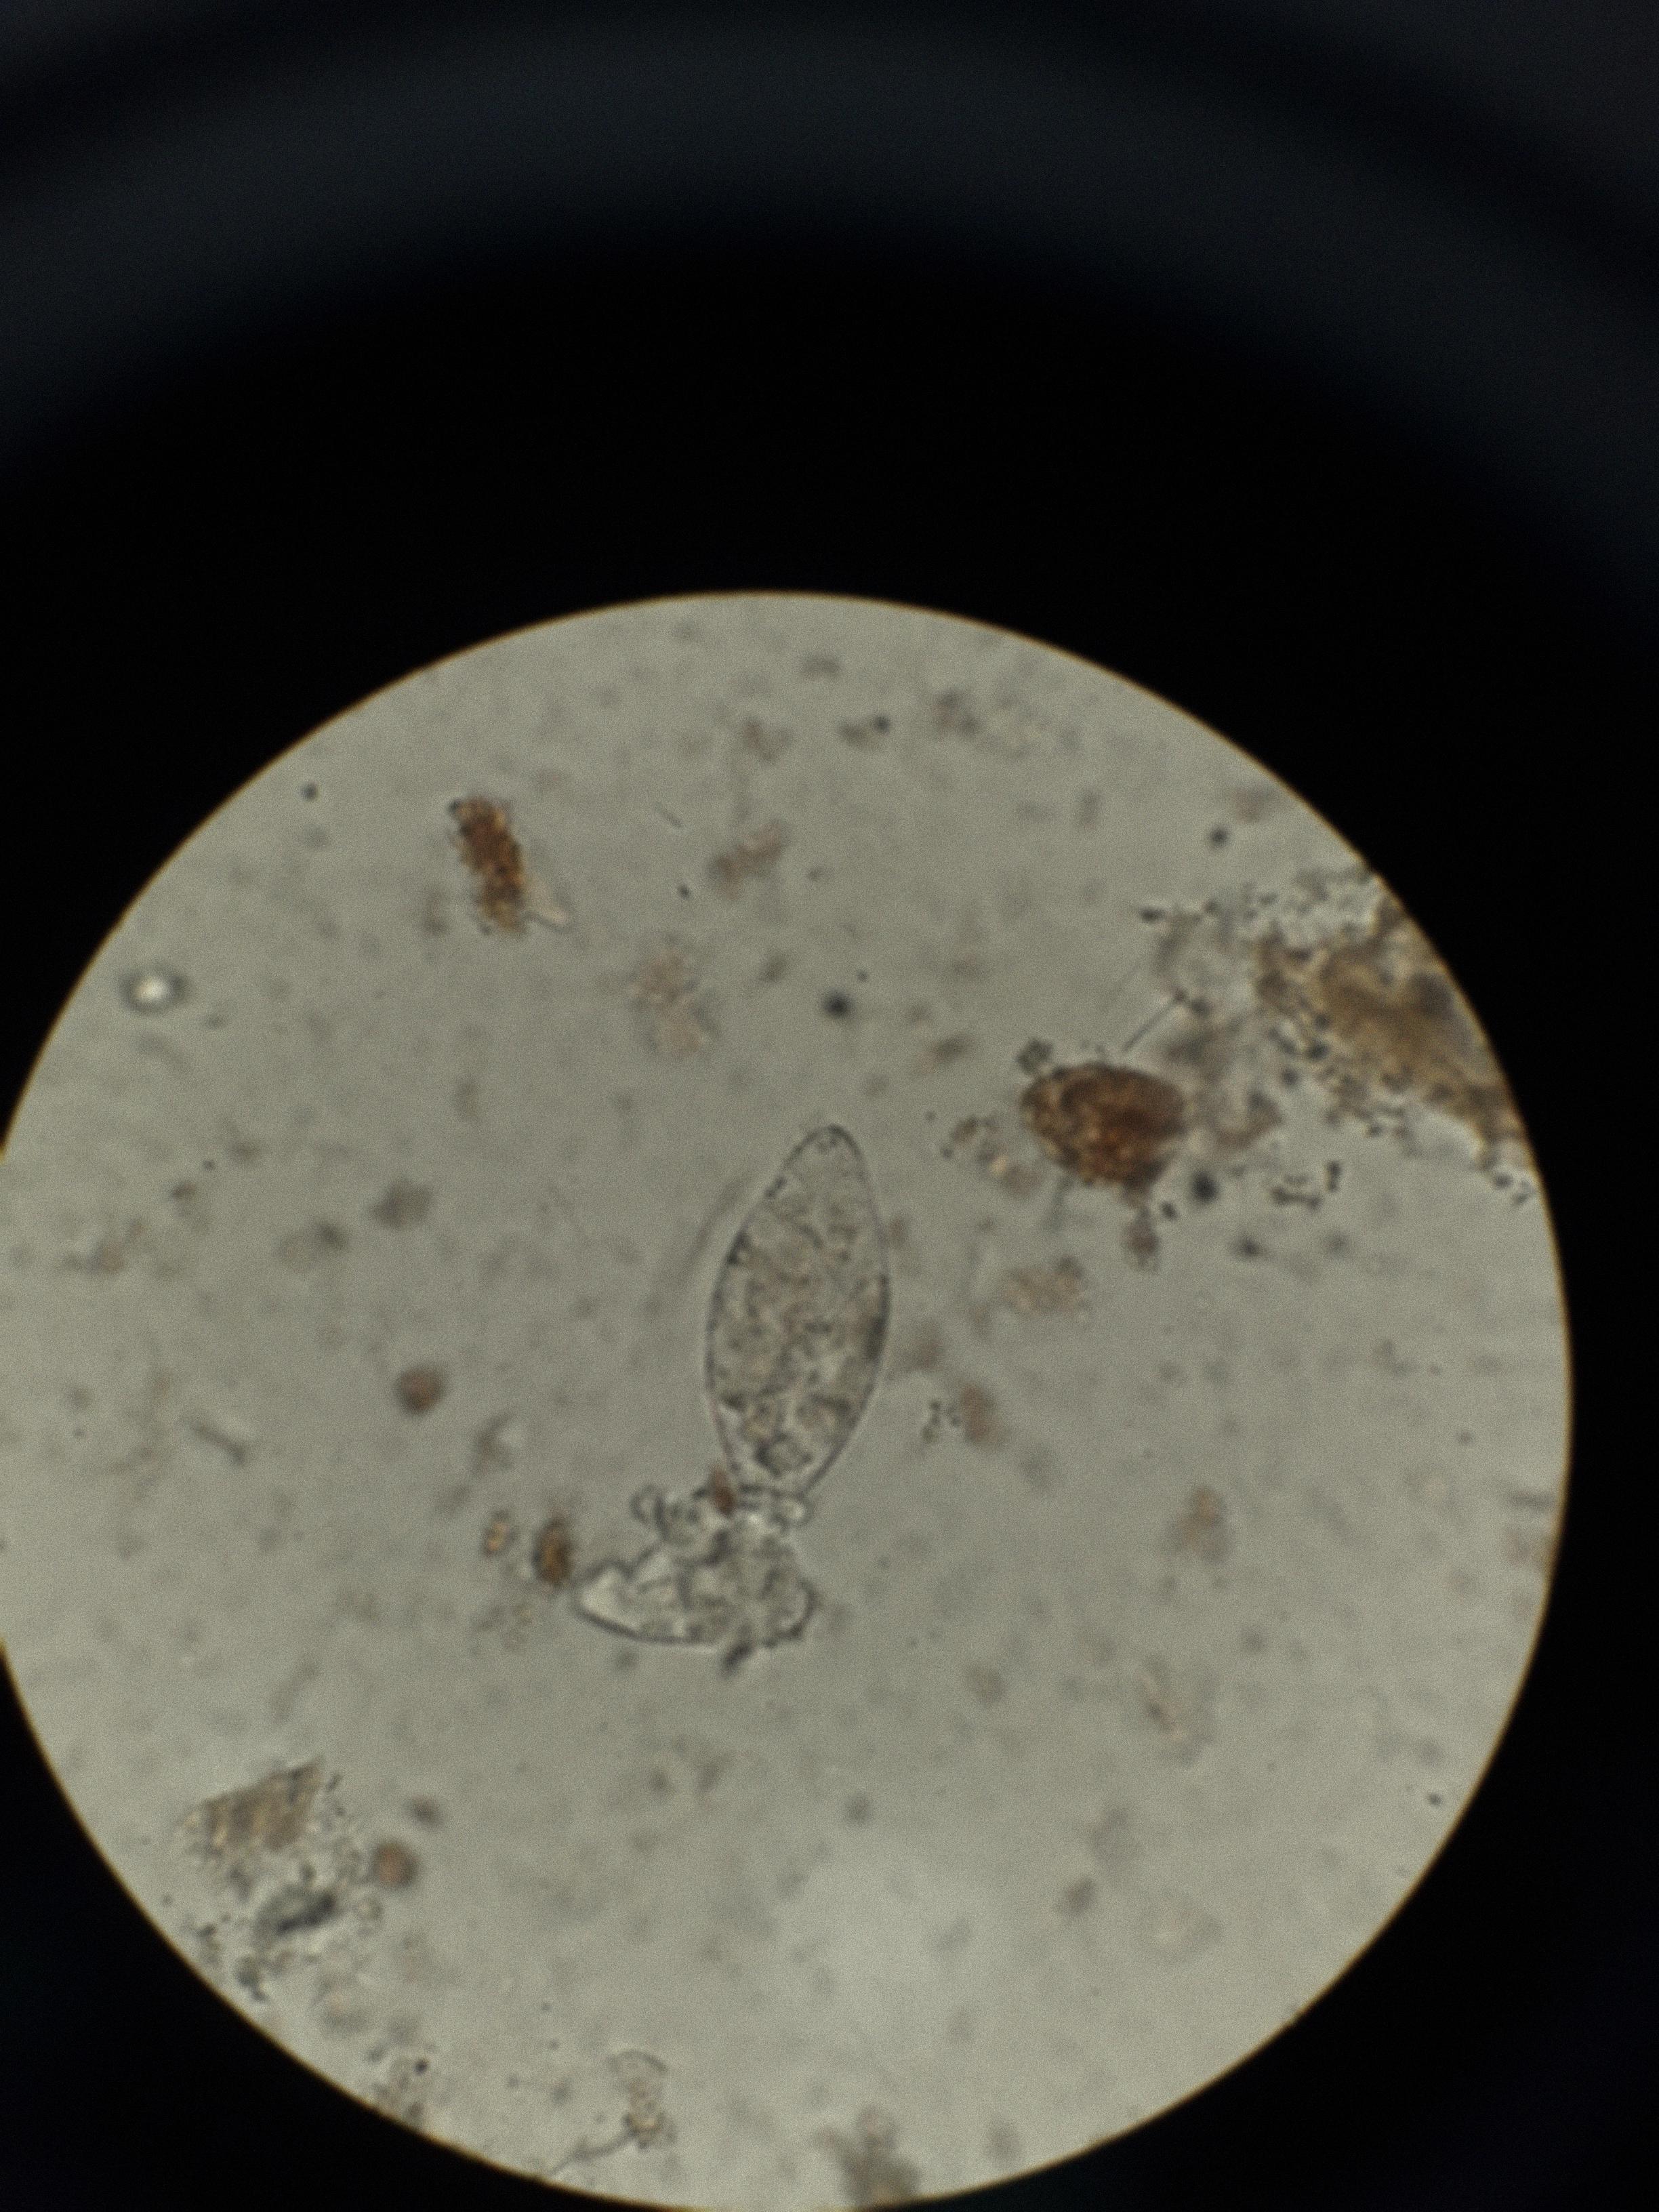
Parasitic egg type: Fasciolopsis buski